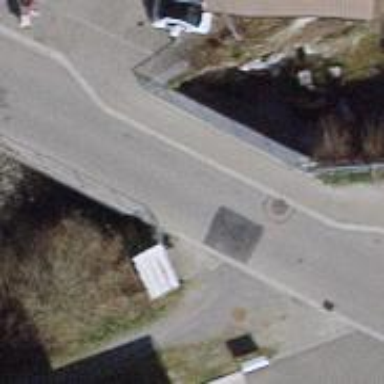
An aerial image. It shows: Residential road on asphalt bridge with choker traffic calming feature.